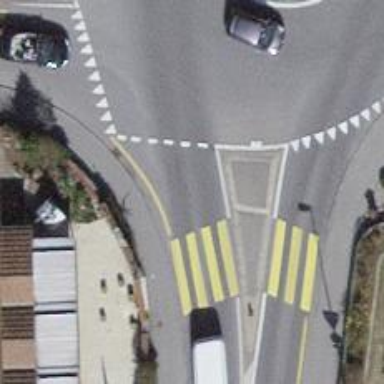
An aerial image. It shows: Uncontrolled zebra crossing with pedestrian island.